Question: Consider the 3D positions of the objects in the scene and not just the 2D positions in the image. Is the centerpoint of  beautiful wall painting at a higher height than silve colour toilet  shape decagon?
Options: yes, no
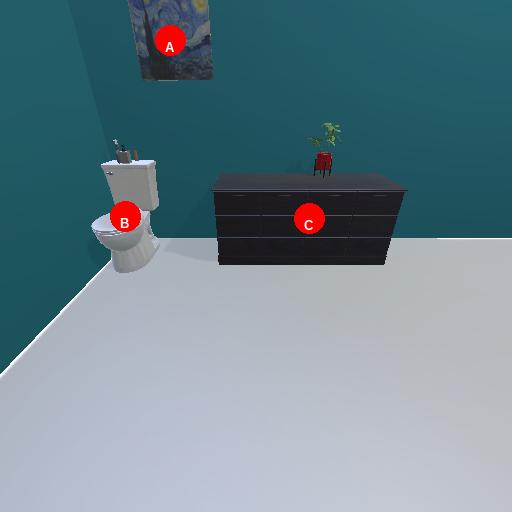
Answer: yes